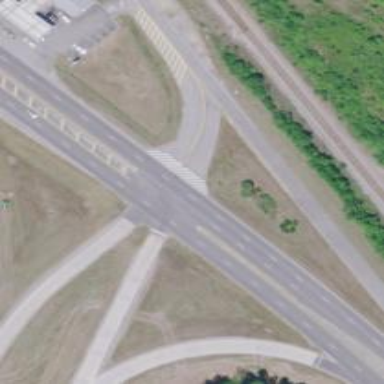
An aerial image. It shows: Road with stop sign.